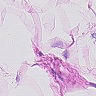
Metastatic tissue present: no